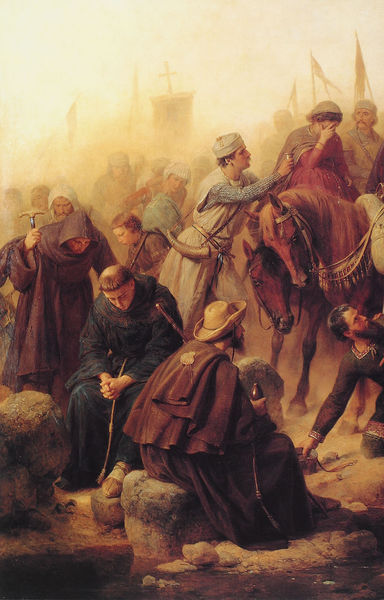
Titel: Die Kreuzfahrer in der Wüste Wasser findend
Künstler: Carl Friedrich Lessing
Institution: Karlsruhe, Staatliche Kunsthalle
Schlagwörter: felsen, mann, umhang, wasser, frau, hut, steine, horn, fransen, pferd, fahnen, dunst, glatze, kordel, schwanger, kreuz